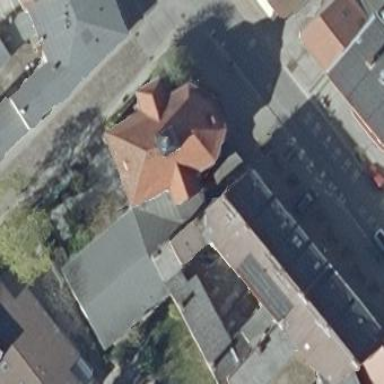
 resembling theatre. The building has historic significance."